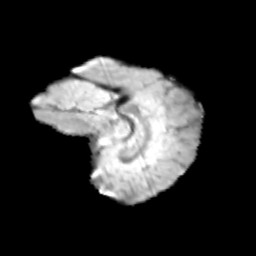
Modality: T2w
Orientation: sagittal
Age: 12
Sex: male
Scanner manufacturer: siemens
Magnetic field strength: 3 T
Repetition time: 3.8 s
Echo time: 0.07 s